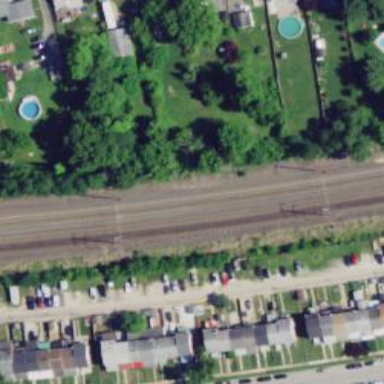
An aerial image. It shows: Railway with electrified contact lines.